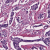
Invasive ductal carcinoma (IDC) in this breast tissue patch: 1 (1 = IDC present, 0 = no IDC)